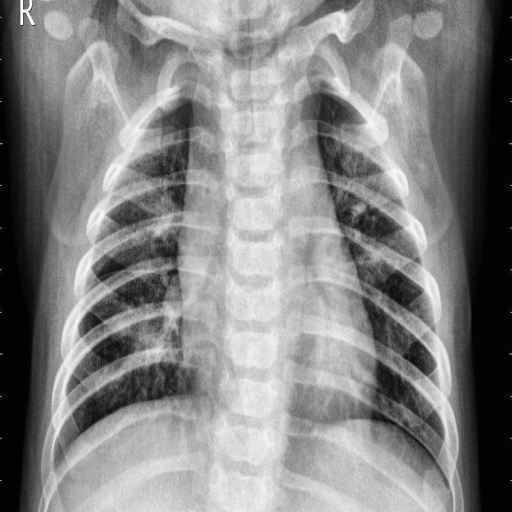
Finding: PNEUMONIA